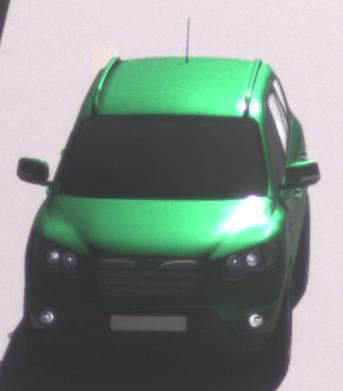
Make: Hyundai
Model: Santa Fe 2.4
Detailed model: Santa Fe (CM)
Model produced from: 2010/01
Model produced until: 2012/09
Doors: 5
Color: green
Road condition: dry road
Daytime: morning or afternoon
Contrast: high contrast